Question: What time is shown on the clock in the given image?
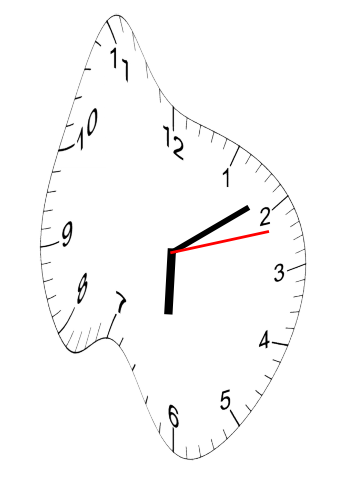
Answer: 06:09:12